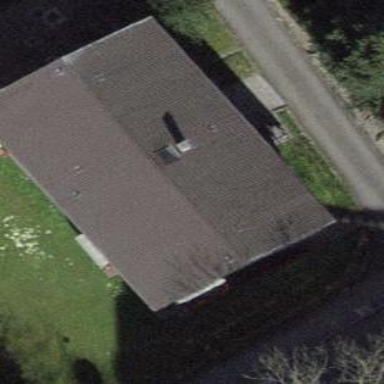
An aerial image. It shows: Building with tile roof.